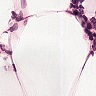
Metastatic tissue present: no